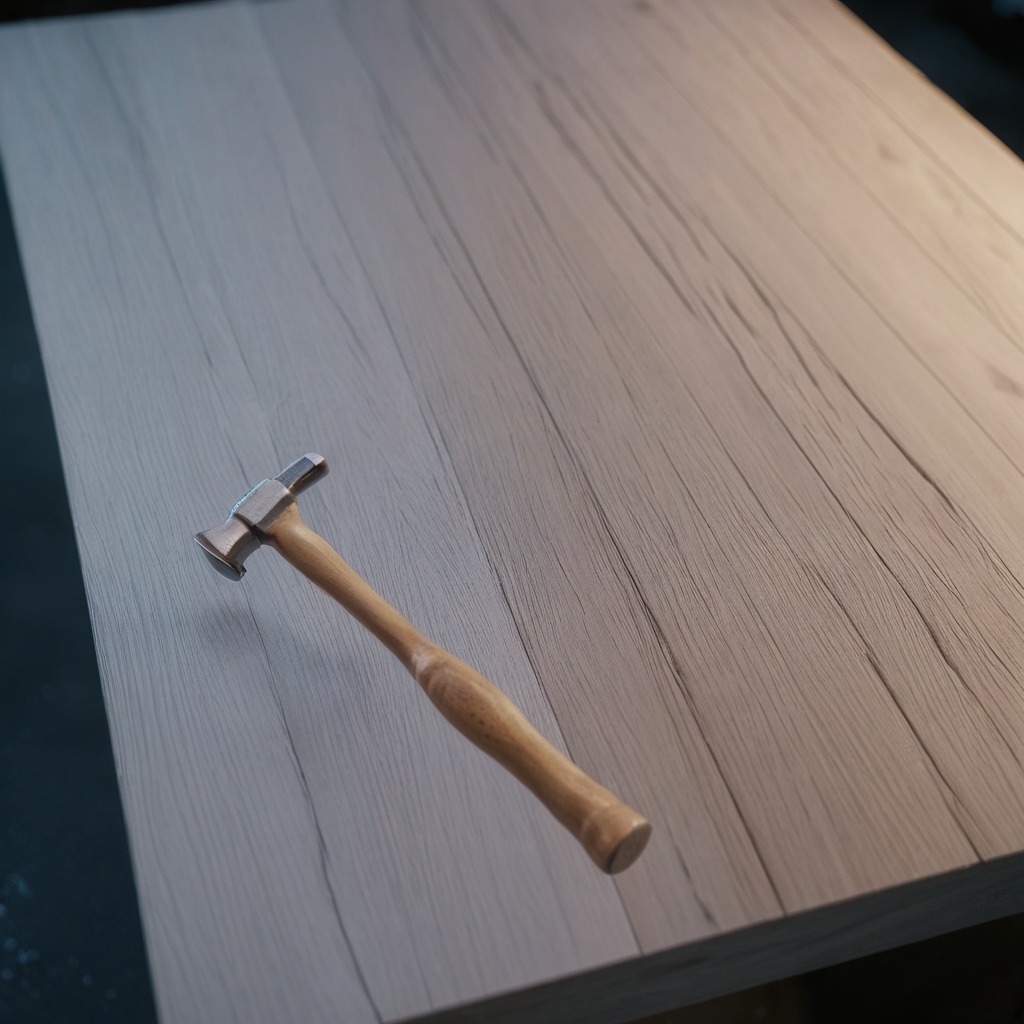
A hammer lies on a table with faint burn marks in a small garage at twilight.